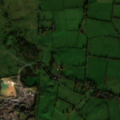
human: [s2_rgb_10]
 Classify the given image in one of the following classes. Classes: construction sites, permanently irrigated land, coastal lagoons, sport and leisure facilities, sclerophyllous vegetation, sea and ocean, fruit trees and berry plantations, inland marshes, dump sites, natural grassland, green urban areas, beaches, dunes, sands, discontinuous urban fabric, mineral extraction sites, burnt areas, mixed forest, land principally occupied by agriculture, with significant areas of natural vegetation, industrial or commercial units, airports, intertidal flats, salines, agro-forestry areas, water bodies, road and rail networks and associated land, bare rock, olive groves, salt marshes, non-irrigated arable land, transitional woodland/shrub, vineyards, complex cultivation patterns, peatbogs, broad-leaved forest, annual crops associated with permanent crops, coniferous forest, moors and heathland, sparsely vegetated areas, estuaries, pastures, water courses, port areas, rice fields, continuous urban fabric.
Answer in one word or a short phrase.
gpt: dump sites, pastures, natural grassland